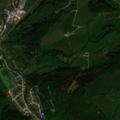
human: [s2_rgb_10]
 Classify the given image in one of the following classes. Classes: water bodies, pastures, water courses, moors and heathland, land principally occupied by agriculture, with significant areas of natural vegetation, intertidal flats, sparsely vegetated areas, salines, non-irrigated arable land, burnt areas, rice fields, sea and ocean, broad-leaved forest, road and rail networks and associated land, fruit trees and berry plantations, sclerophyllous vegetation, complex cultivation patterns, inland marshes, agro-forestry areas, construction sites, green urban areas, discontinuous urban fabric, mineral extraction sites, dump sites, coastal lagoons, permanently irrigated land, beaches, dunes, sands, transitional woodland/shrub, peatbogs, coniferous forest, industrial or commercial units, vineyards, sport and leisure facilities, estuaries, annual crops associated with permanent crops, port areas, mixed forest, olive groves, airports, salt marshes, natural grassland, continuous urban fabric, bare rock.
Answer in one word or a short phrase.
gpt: discontinuous urban fabric, complex cultivation patterns, land principally occupied by agriculture, with significant areas of natural vegetation, mixed forest